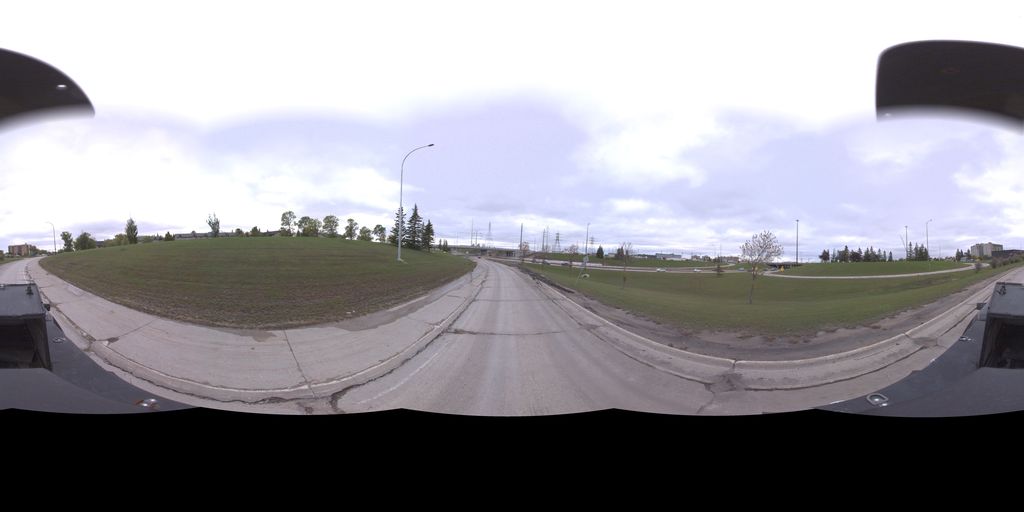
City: winnipeg